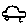
Label: car